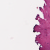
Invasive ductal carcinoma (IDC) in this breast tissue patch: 0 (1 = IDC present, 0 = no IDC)